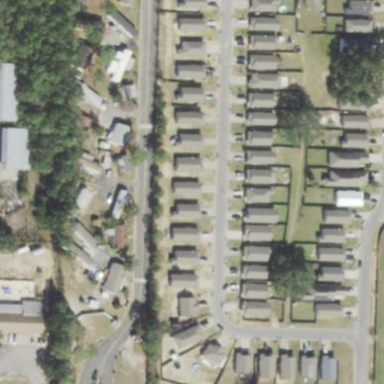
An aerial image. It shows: This residential area consists of single-family homes.